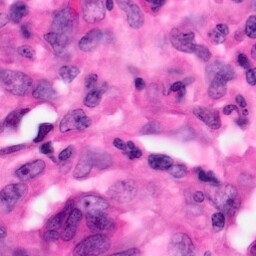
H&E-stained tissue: Pancreatic